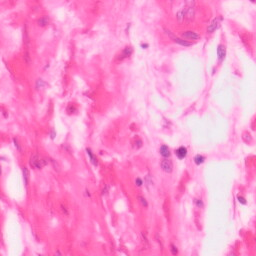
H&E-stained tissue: Colon